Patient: sex M, age 69
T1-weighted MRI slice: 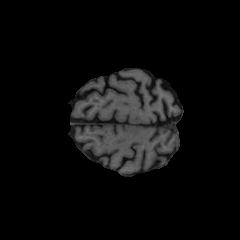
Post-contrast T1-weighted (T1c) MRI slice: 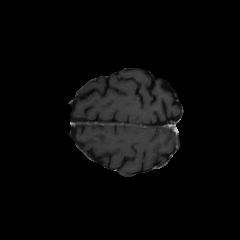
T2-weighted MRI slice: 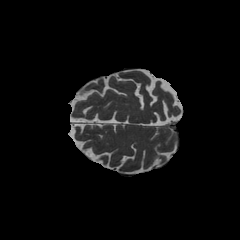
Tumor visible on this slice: no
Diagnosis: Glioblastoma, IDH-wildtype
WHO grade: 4